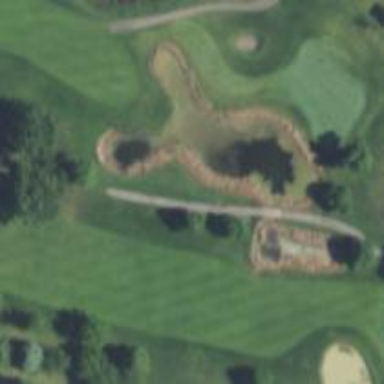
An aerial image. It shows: Path bridge with view of golf course.